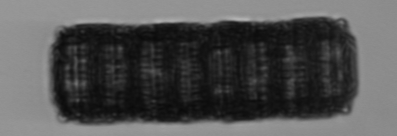
Label: Paralia_sulcata